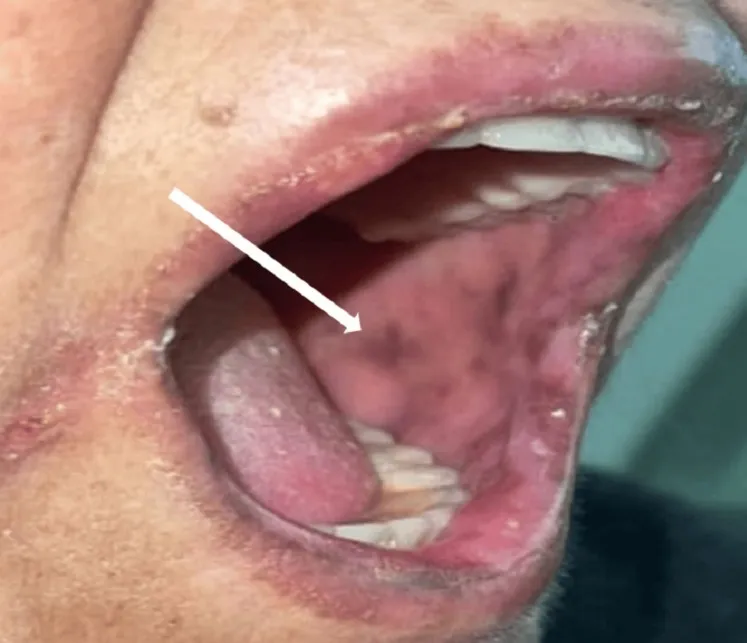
Mucosal hyperpigmentation in the oral cavity (marked by the white arrow).
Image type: pathology (fish)